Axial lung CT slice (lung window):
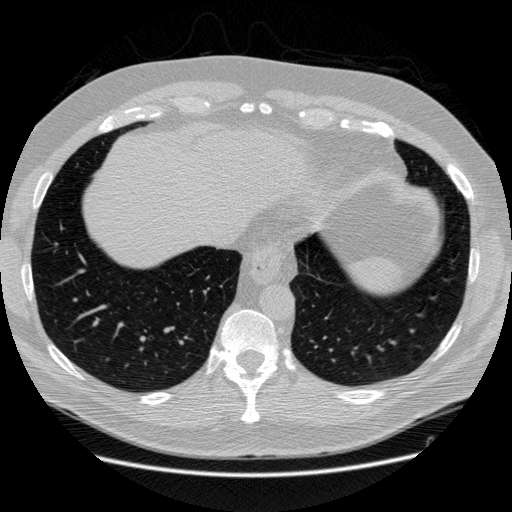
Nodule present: no